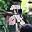
Label: 2